Interaction volume radius: 5 \u00c5
Interaction volume height: 10 \u00c5
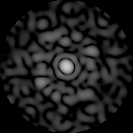
Disorder parameter: 0.8022